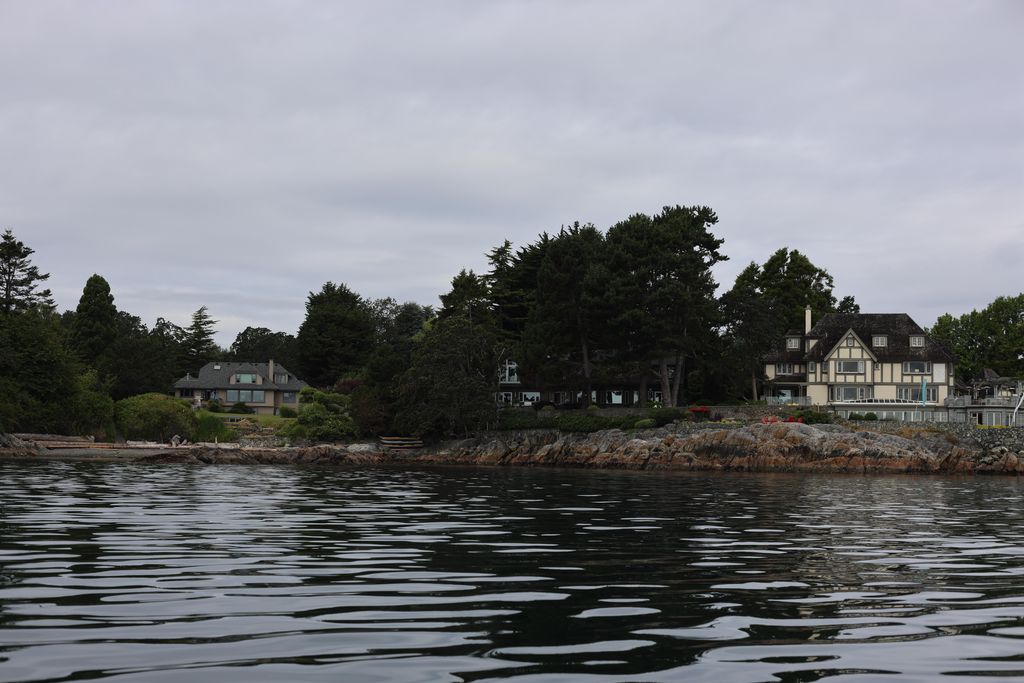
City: victoria